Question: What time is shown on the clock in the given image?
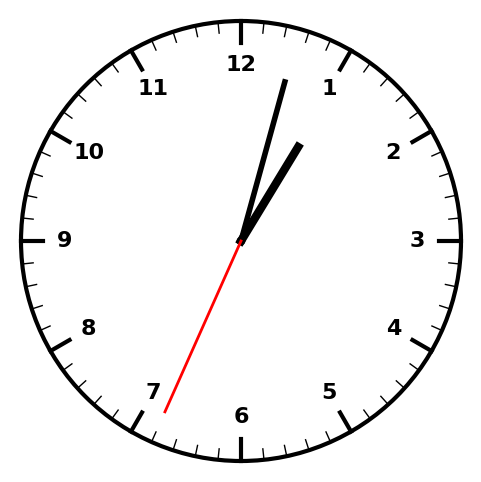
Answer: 01:02:34